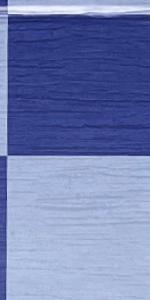
Label: Empty